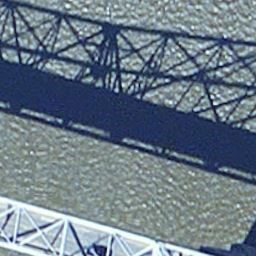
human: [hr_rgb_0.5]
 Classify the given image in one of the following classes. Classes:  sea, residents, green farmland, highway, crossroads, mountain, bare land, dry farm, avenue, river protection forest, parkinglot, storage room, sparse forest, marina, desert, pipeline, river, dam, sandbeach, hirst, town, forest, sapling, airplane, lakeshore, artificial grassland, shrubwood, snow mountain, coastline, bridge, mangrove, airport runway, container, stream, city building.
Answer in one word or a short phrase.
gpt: bridge